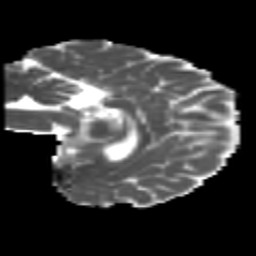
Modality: MD
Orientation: sagittal
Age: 31
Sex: female
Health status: healthy